Question: I'm doing saving post feature now. I want display all saved post in one activity. I have made an activity where is RecyclerView in which I store all of posts and I have made made PostRow activity already. I have this databse:
. I want to get all post which user has saved and i dont know how to get them from database. I have made PostAdapter:
'''
public class PostAdapter extends RecyclerView.Adapter<PostAdapter.PostViewHolder>{
private List<Post> mPostList;
private boolean mProcessLike = false;
private String mSinglePostId;
private Context mCtx;
private DatabaseReference mDatabaseUsers;
private FirebaseUser mCurrentUser;
public PostAdapter (List<Post> postList, DatabaseReference databaseUsers, Context ctx){
this.mPostList = postList;
this.mDatabaseUsers = databaseUsers;
this.mCtx = ctx;
this.mCurrentUser = FirebaseAuth.getInstance().getCurrentUser();
}
@Override
public PostAdapter.PostViewHolder onCreateViewHolder(ViewGroup parent, int viewType) {
View v = LayoutInflater.from(parent.getContext())
.inflate(R.layout.post_row, parent, false);
PostViewHolder postViewHolder = new PostViewHolder(v);
return postViewHolder;
}
@Override
public void onBindViewHolder(final PostAdapter.PostViewHolder holder, int position) {
Post post = mPostList.get(position);
holder.setTitle(post.getTitle());
holder.setImage(post.getImage());
holder.setPostId(post.getPostId());
holder.setLikeButton(holder.getPostId());
holder.getView().setOnClickListener(new View.OnClickListener() {
@Override
public void onClick(View view) {
Intent postSingle = new Intent(mCtx, SinglePostActivity.class);
postSingle.putExtra("postId", holder.getPostId());
mCtx.startActivity(postSingle);
}
});
holder.getLikeBtn().setOnClickListener(new View.OnClickListener() {
@Override
public void onClick(View view) {
mProcessLike = true;
mDatabaseUsers.addValueEventListener(new ValueEventListener() {
@Override
public void onDataChange(DataSnapshot dataSnapshot) {
if (mProcessLike){
if(dataSnapshot.child("saved").hasChild(holder.getPostId())){
mDatabaseUsers.child("saved")
.child(holder.getPostId())
.removeValue();
mProcessLike = false;
}else {
mDatabaseUsers.child("saved")
.child(holder.getPostId())
.setValue("saved");
mProcessLike = false;
}
}
}
@Override
public void onCancelled(DatabaseError databaseError) {
}
});
}
});
}
@Override
public int getItemCount() {
return mPostList.size();
}
public static class PostViewHolder extends RecyclerView.ViewHolder{
private TextView mPostTitle;
private ImageView mPostImage;
private Context mCtx;
private DatabaseReference mDatabaseUsers;
private FirebaseUser mCurrentUser;
private ImageButton mLikeBtn;
private String postId;
private View mView;
public PostViewHolder(View itemView) {
super(itemView);
this.mPostTitle = (TextView) itemView.findViewById(R.id.post_title);
this.mPostImage = (ImageView) itemView.findViewById(R.id.post_image);
this.mCurrentUser = FirebaseAuth.getInstance().getCurrentUser();
this.mDatabaseUsers = FirebaseDatabase.getInstance().getReference().child("Users").child(mCurrentUser.getUid());
this.mLikeBtn = (ImageButton) itemView.findViewById(R.id.like_btn);
this.mCtx = itemView.getContext();
this.mView = itemView;
}
public void setTitle(String title){
mPostTitle.setText(title);
}
public void setImage(String image){
Picasso.with(mCtx).load(image).into(mPostImage);
}
public void setPostId(String id){
this.postId = id;
}
public String getPostId(){
return this.postId;
}
public void setLikeButton(final String postKey) {
mDatabaseUsers.addValueEventListener(new ValueEventListener() {
@Override
public void onDataChange(DataSnapshot dataSnapshot) {
if(dataSnapshot.child("saved").hasChild(postKey)){
mLikeBtn.setImageResource(R.drawable.ic_favorite_pink_48dp);
}else{
mLikeBtn.setImageResource(R.drawable.ic_favorite_black_24dp);
}
}
@Override
public void onCancelled(DatabaseError databaseError) {
}
});
}
public ImageButton getLikeBtn() {
return this.mLikeBtn;
}
public View getView() {
return this.mView;
}
}
}
'''
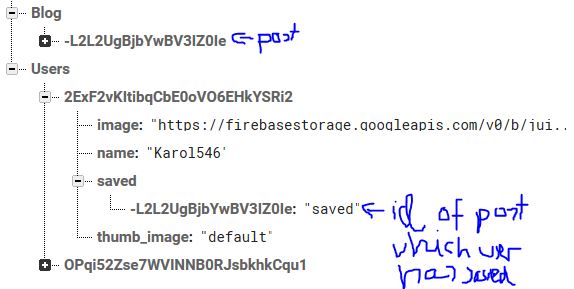
Answer: I recommend changing your database structure, more specifically on the 'books' node, to something like this:
'''
{
"books":{
"2ExF2vKltibqCbE0oVOEHkYSRi2":{ /* the user key*/
/*list of books saved by that user*/
"-L2L2UgB...":{
"title":"Title goes here"
},
"-anotherBookKey":{
"title":"Title goes here"
}
},
"anotherUserKey":{
"hisSavedBookKey":{
"title":"Title goes here"
}
}
},
"users" : {
"2ExF2vKltibqCbE0oVOEHkYSRi2" : {
"image" : "...",
"name" : "Karol546",
"saved" : {
"-L2L2UgB...":"saved"
},
"thumb_image" : "default"
},
}
}
'''
And when you want to list all books saved by the user '2ExF2vKltibqCbE0oVOEHkYSRi2', you'd use this DatabaseReference:
'''
String userId = "2ExF2vKltibqCbE0oVOEHkYSRi2";
DatabaseReference savedRef = FirebaseDatabase.getInstance()
.getReference().child("books").child(userId);
'''